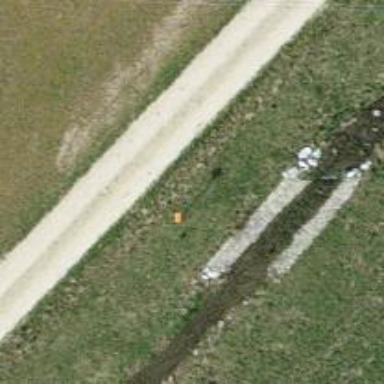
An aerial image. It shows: Aerial marker on pole.